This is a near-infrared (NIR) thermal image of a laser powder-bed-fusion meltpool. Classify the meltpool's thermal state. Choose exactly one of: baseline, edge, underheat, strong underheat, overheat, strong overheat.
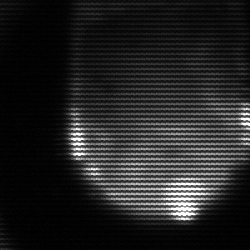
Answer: edge